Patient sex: M
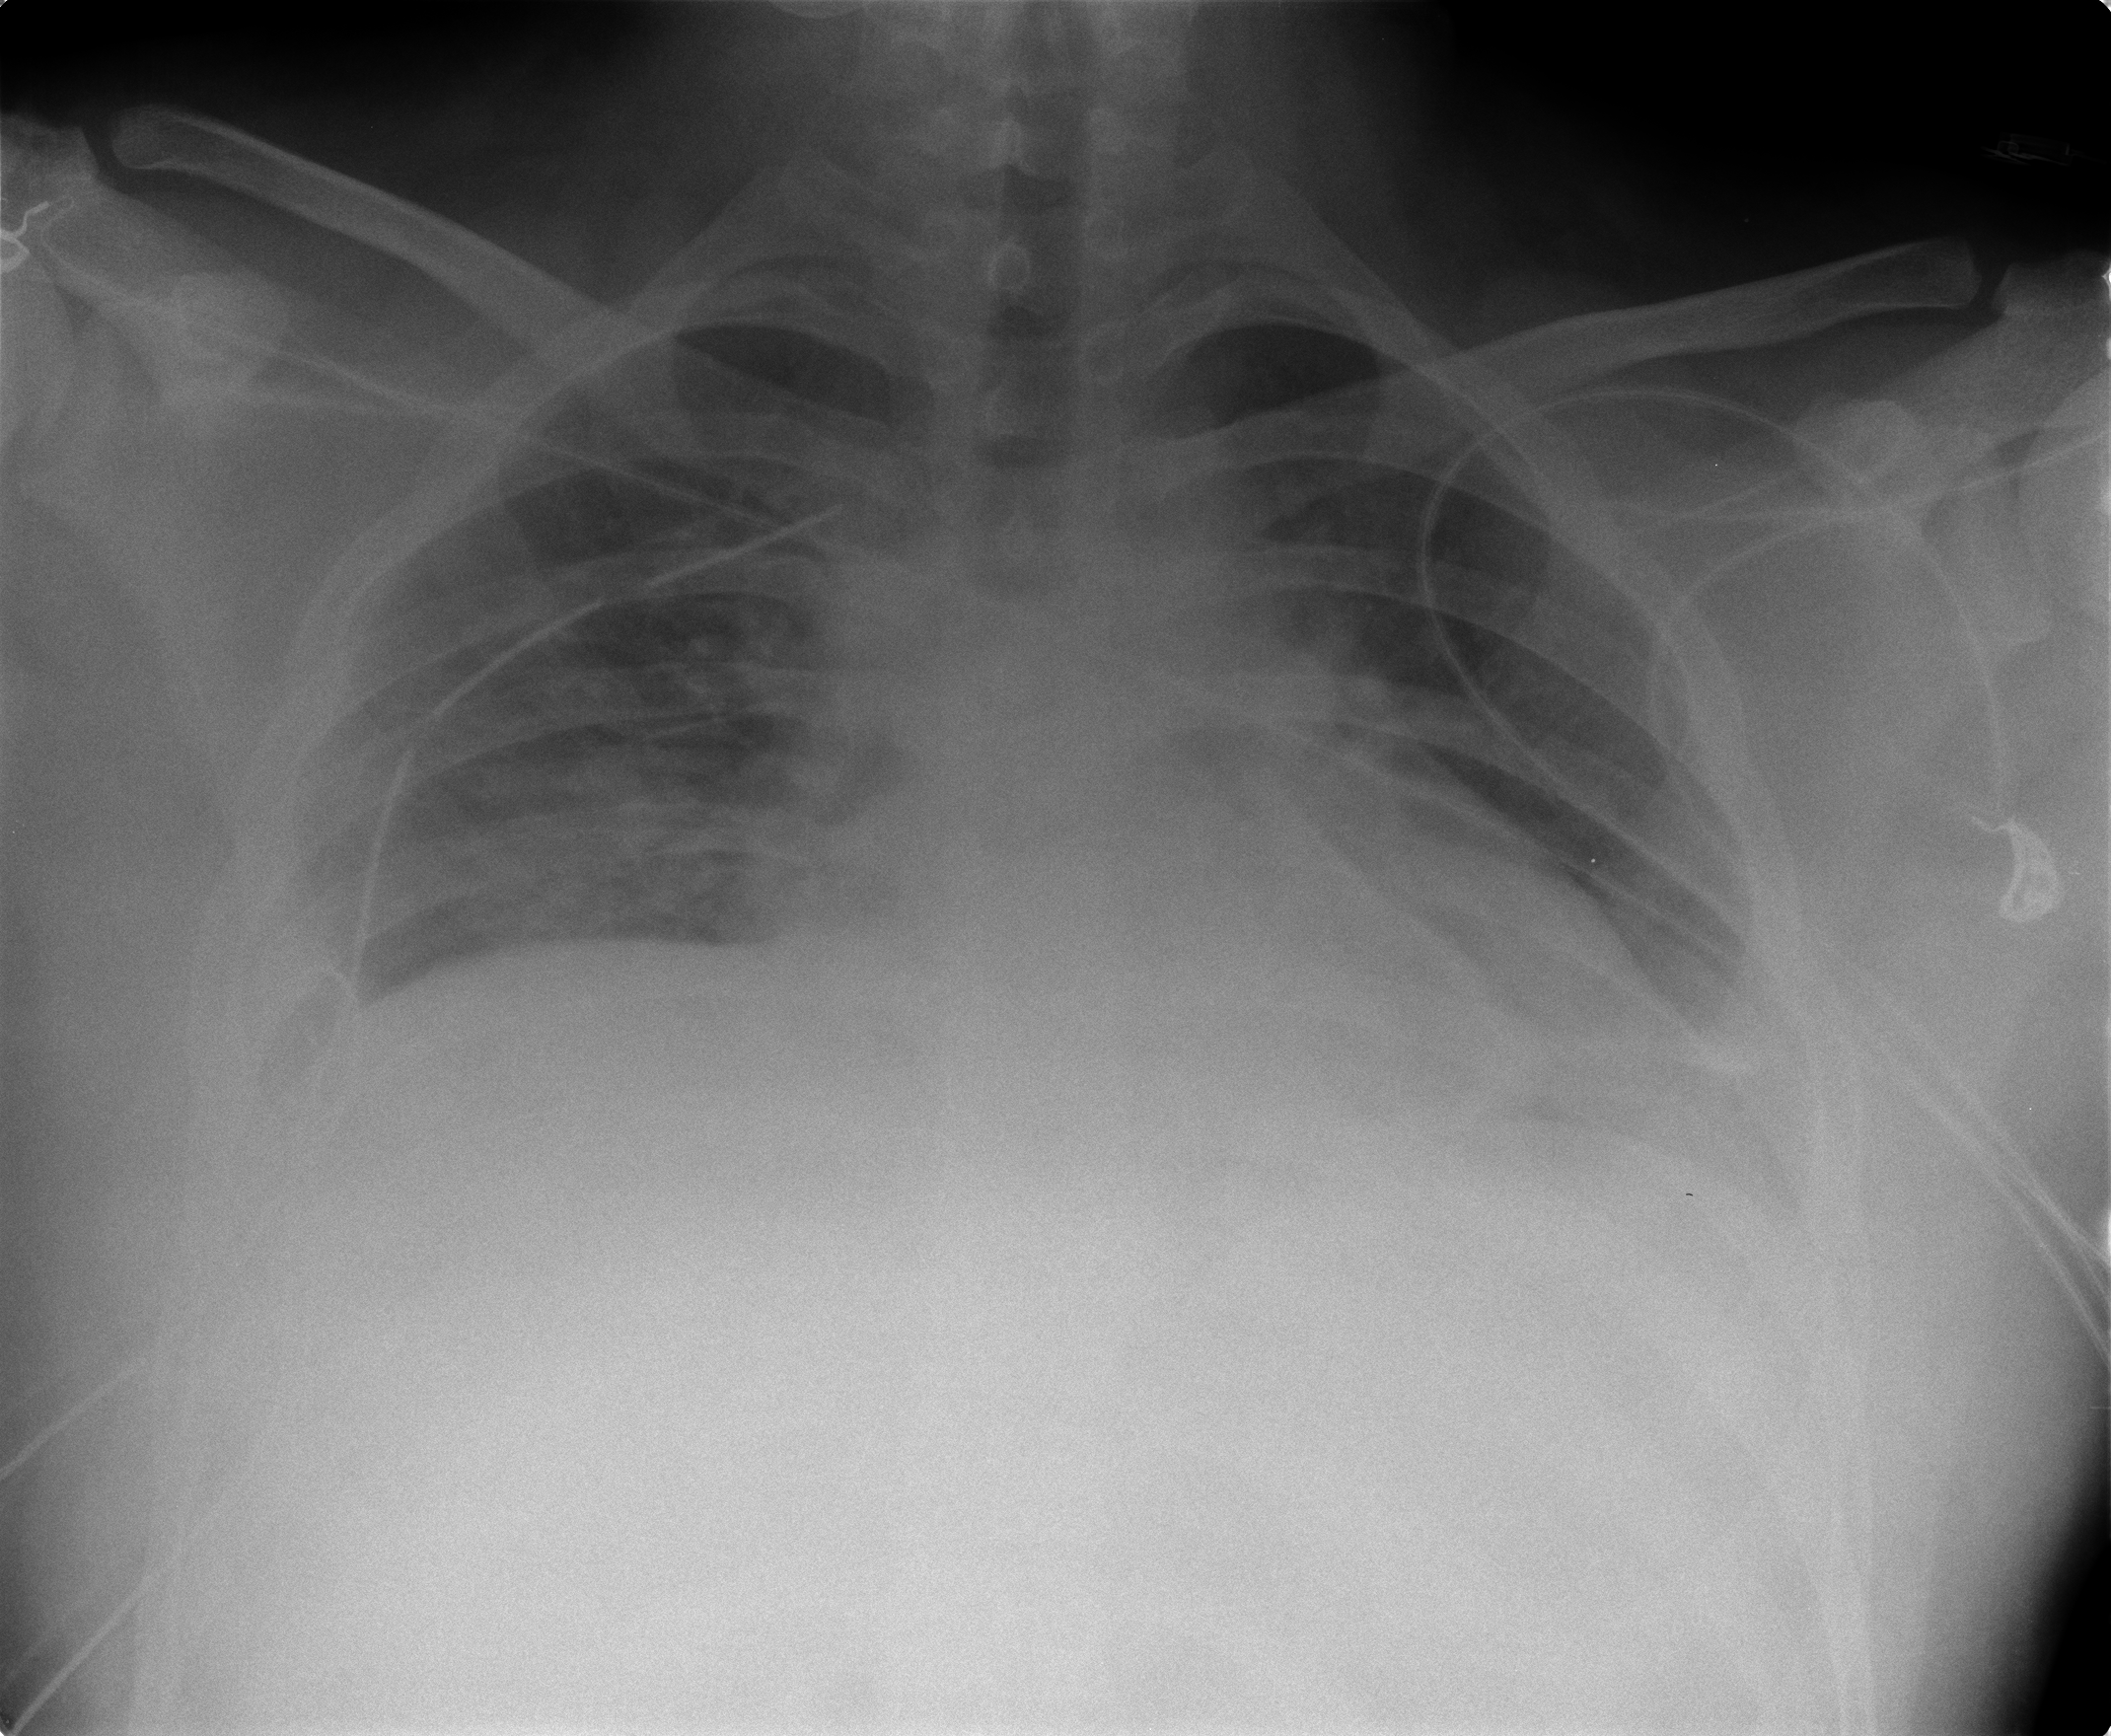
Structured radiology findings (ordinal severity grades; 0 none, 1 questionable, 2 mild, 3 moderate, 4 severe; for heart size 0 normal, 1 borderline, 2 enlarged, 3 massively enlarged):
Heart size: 2
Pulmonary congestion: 2
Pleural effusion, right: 2
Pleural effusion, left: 2
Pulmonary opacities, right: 0
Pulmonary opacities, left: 0
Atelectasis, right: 2
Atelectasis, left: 2